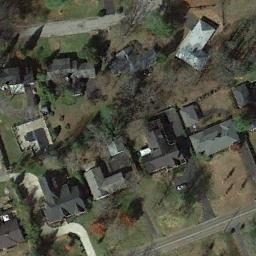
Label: medium_residential